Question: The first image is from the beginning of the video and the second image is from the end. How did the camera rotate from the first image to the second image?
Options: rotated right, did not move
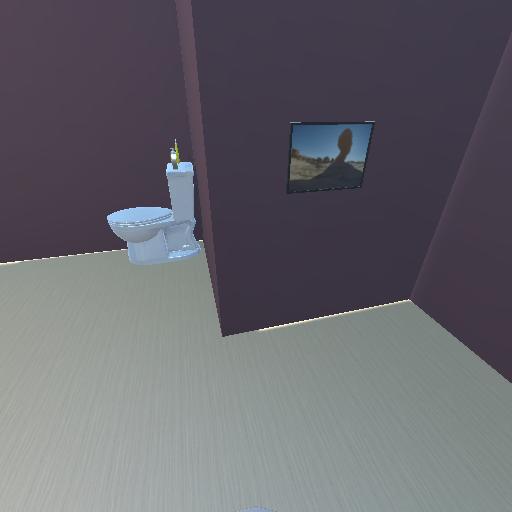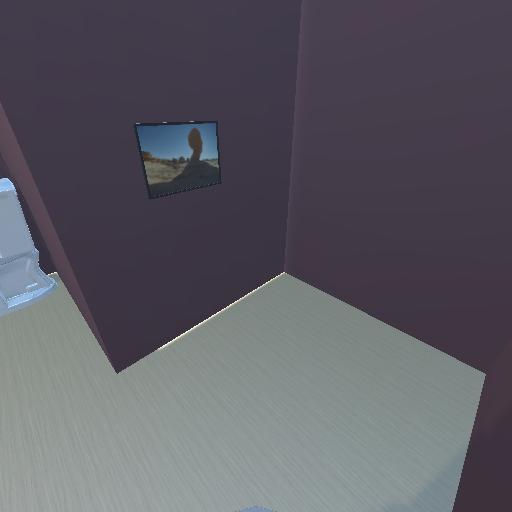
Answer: rotated right